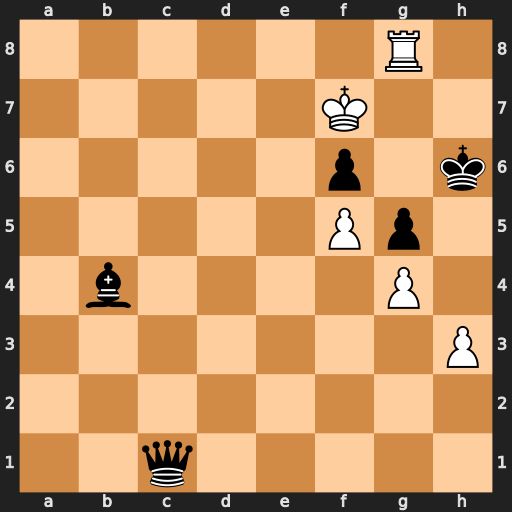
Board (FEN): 6R1/5K2/5p1k/5Pp1/1b4P1/7P/8/2q5
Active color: w
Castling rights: -
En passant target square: -
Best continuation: Rh8#